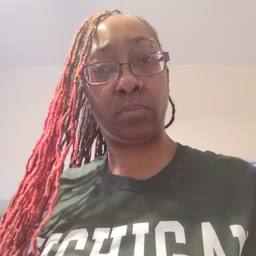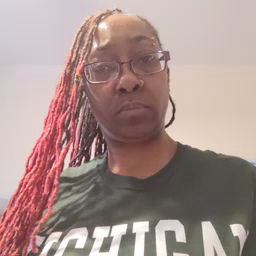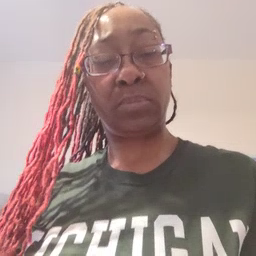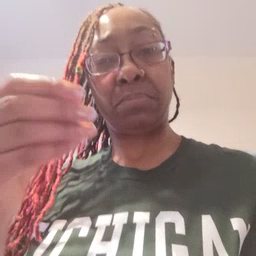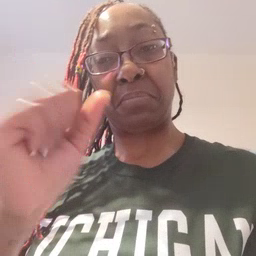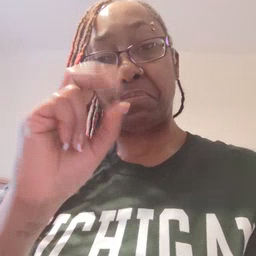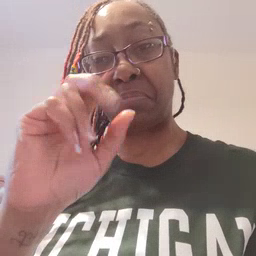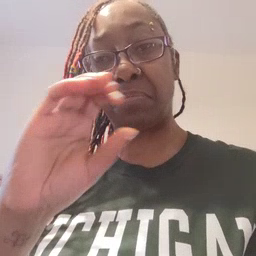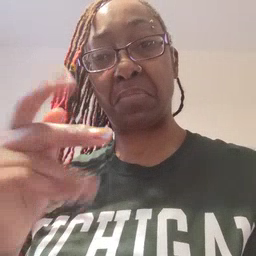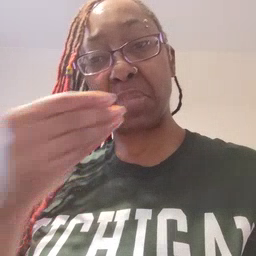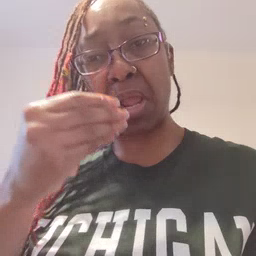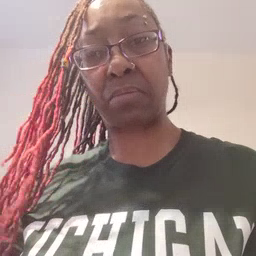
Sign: snack